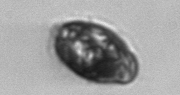
Label: Pleuronema